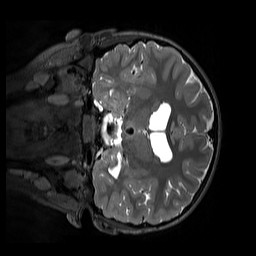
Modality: T2w
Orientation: coronal
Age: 9
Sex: female
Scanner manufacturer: siemens
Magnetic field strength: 3 T
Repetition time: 3.2 s
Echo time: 0.408 s